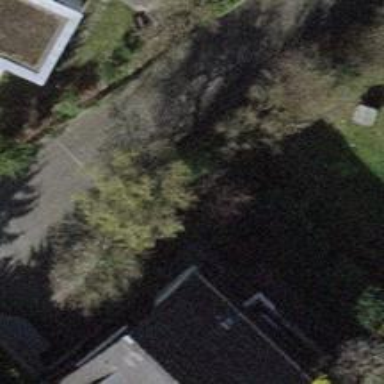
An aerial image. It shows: Avenue lined with trees.